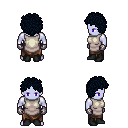
a pixel art fantasy rpg character, male body template, dark elf, purple skin, white tunic, robe skirt, raven curly afro hairstyle, metal gloves, black shoes, four views (front, back, left, right), 2x2 character sprite sheet, small pixel art, hard edges, no anti-aliasing